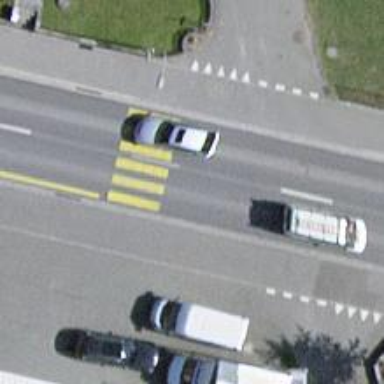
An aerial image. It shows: Uncontrolled crossing on the road.